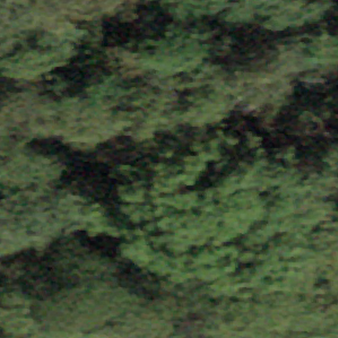
Label: other